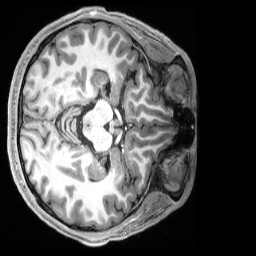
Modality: T1w
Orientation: axial
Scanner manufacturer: siemens
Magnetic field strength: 3 T
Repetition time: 2.5 s
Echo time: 0.00231 s